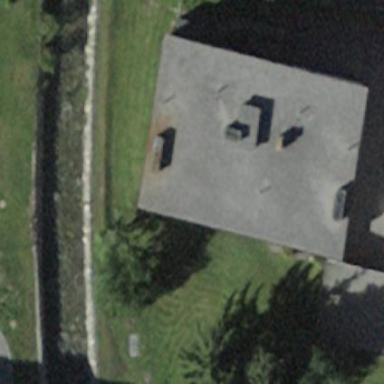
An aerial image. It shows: Building with flat roof.